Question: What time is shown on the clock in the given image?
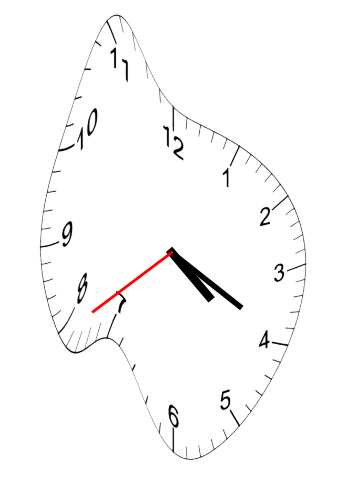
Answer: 04:19:39